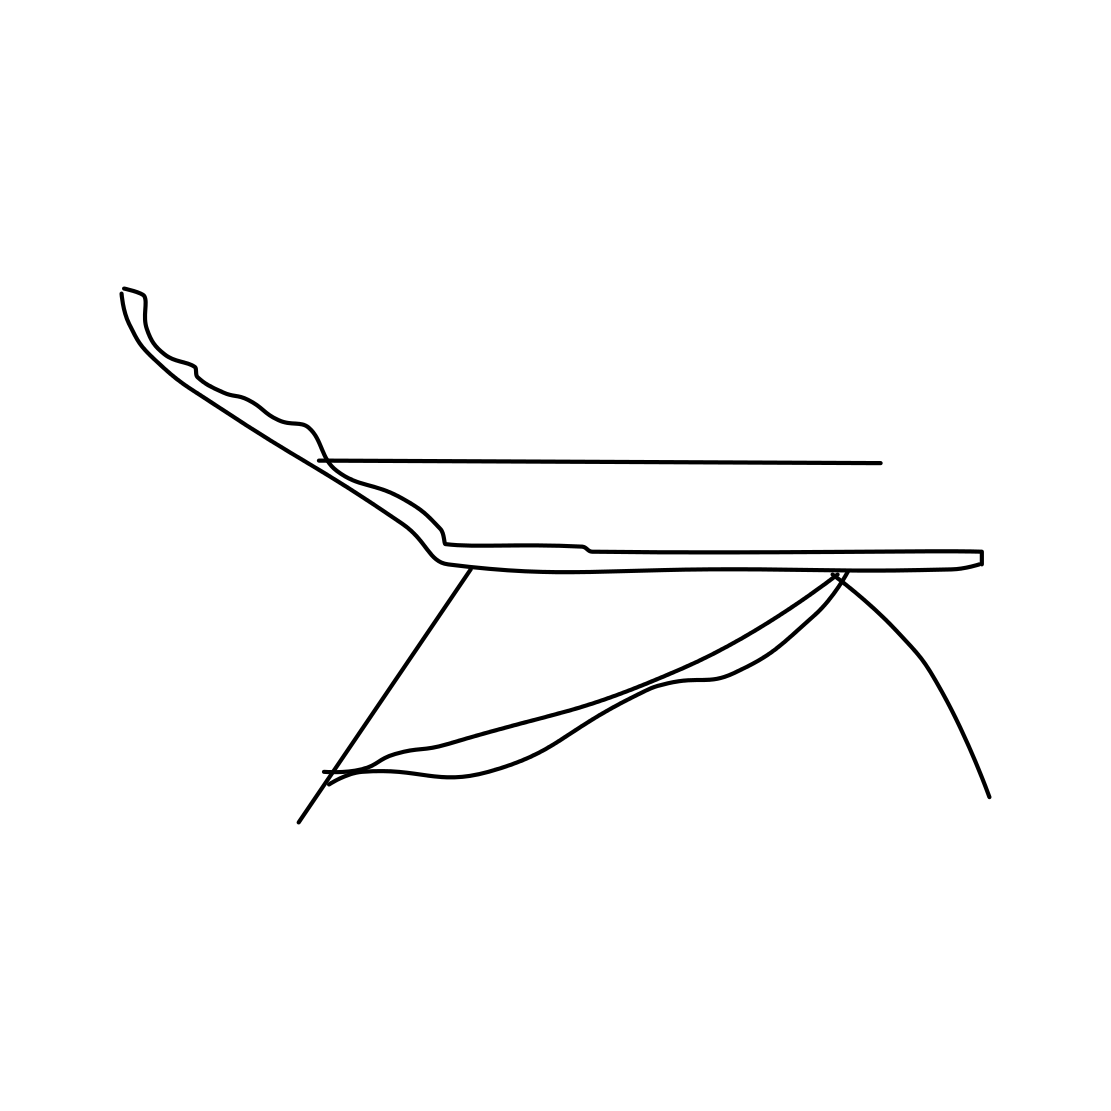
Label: armchair